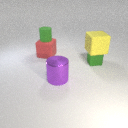
small green metal cube in front of large red rubber cube